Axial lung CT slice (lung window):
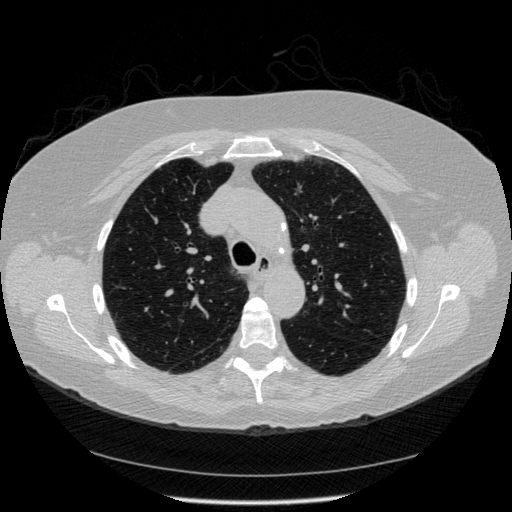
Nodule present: no